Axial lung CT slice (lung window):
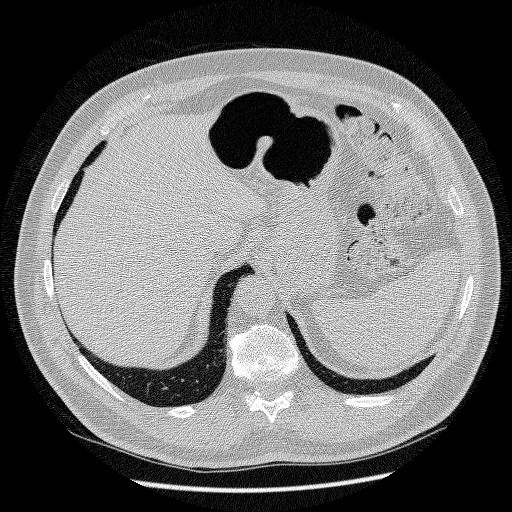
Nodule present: no